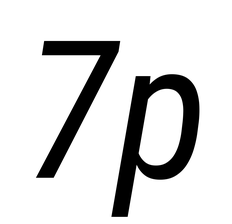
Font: Roboto-Italic_Condensed_Italic